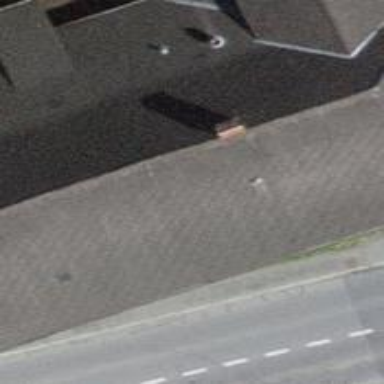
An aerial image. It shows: Restaurant.